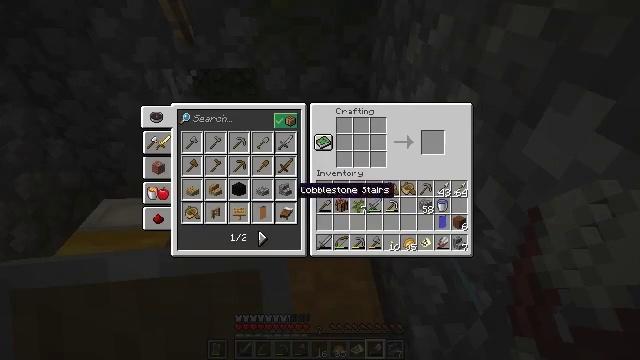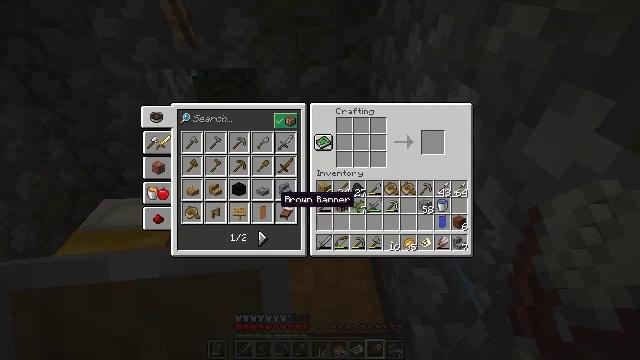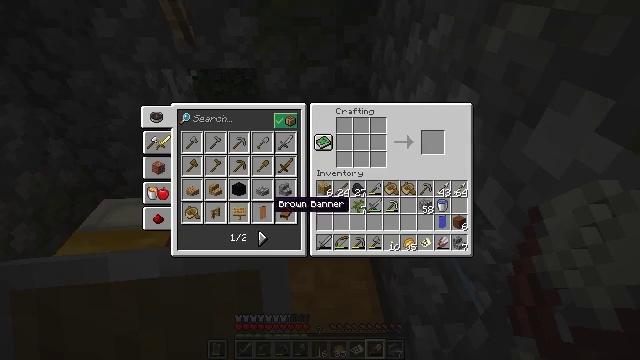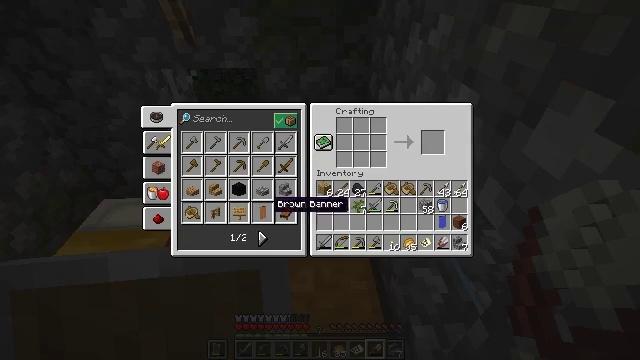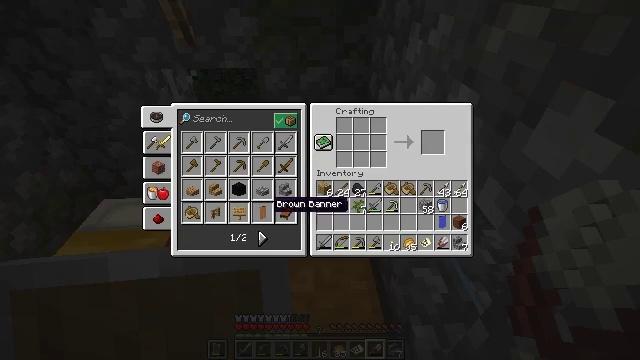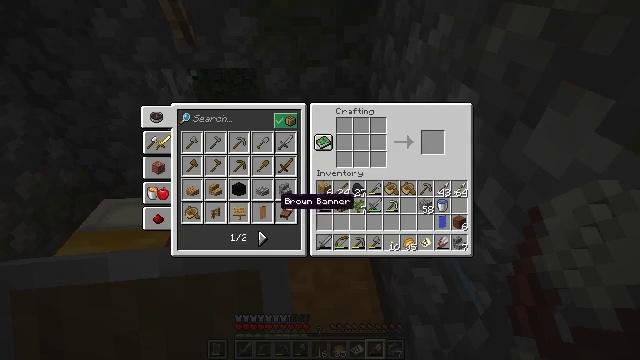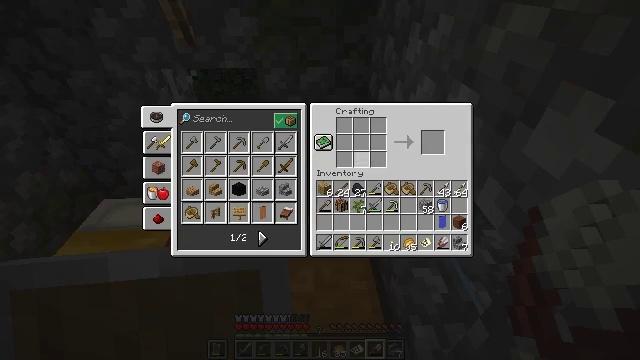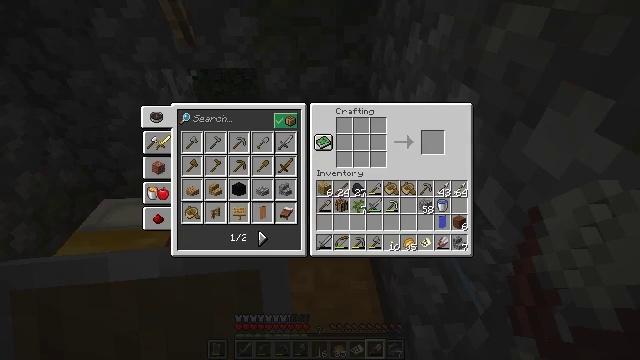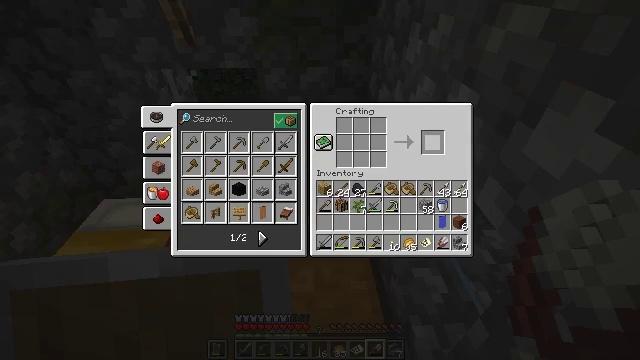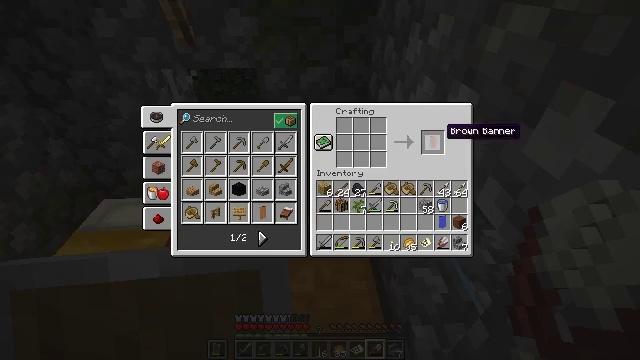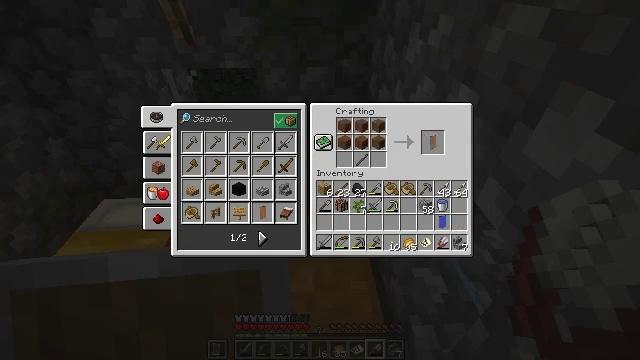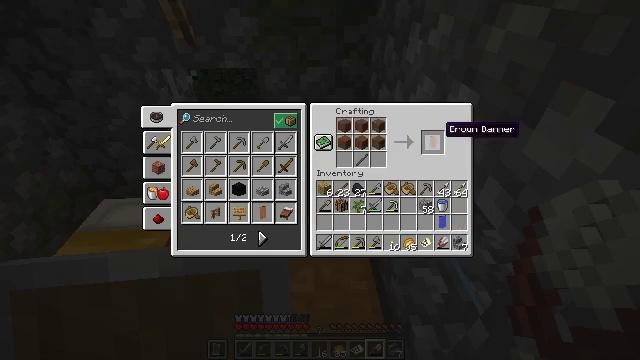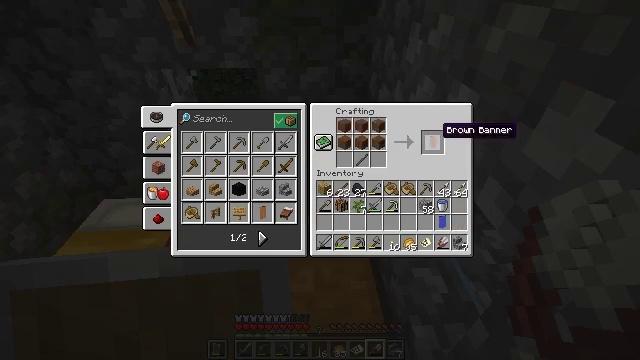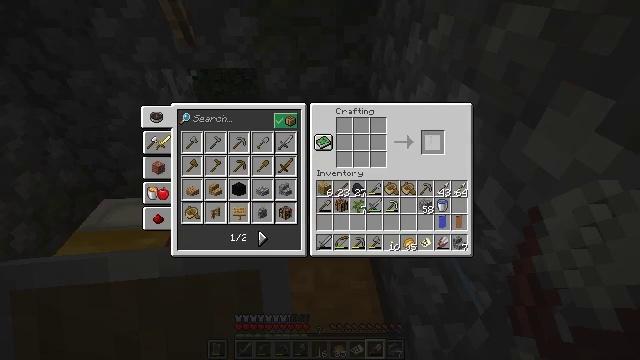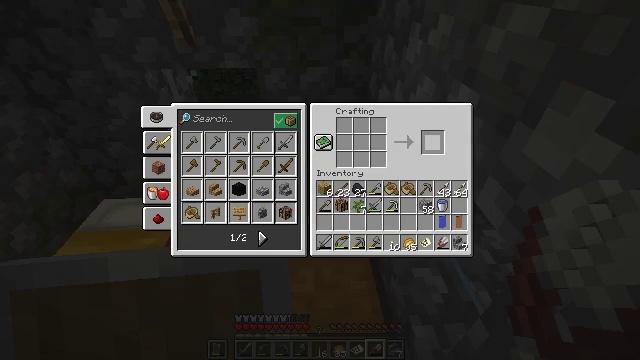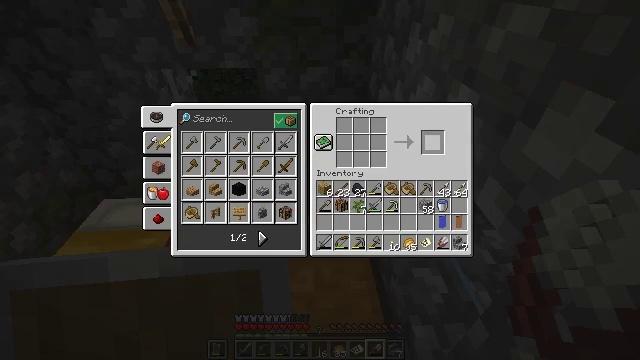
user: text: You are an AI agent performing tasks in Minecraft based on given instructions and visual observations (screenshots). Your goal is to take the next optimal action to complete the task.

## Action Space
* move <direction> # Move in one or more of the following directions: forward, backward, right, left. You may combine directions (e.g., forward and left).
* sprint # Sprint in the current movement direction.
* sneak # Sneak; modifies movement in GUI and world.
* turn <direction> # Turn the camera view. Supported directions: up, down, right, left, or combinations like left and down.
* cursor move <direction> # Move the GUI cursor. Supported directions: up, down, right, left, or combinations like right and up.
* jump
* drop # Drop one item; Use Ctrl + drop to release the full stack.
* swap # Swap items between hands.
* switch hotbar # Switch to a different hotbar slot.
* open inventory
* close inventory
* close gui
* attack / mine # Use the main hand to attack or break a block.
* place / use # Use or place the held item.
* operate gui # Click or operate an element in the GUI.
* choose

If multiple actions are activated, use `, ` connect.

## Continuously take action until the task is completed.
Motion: motion action
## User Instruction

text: craft item brown banner
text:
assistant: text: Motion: turn left and down
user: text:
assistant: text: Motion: no_op
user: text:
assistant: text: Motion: sneak
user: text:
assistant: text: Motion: sneak, attack / mine
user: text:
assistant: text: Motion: sneak, turn right, attack / mine
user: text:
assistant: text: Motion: sneak, turn right and up
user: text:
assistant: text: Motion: sneak, turn right and up
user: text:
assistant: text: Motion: sneak, turn right
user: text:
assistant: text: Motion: sneak, turn right
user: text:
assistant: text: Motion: sneak
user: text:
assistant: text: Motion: sneak
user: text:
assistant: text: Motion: sneak
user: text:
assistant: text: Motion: sneak, attack / mine
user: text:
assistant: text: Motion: sneak, attack / mine
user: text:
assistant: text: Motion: sneak
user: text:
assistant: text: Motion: no_op
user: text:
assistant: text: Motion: no_op
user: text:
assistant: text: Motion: no_op